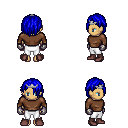
a pixel art fantasy rpg character, female body template, human, tanned skin, brown long-sleeve shirt, white pants, blue bangs hairstyle, silver tiara, metal gloves, maroon shoes, four views (front, back, left, right), 2x2 character sprite sheet, small pixel art, hard edges, no anti-aliasing